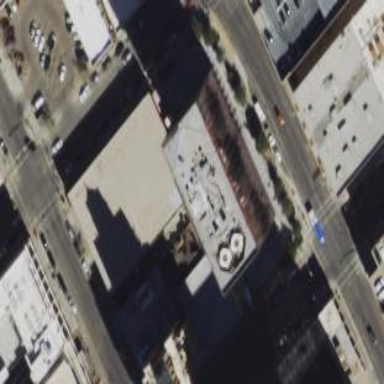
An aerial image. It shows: Office building.